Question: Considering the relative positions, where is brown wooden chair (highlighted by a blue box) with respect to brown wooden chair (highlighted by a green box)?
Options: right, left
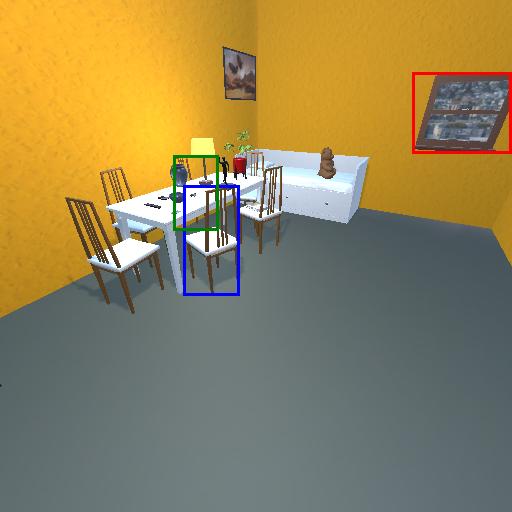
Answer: right